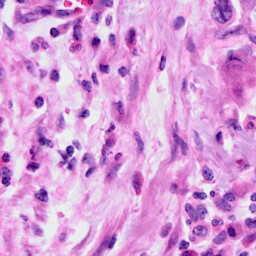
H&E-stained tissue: Cervix